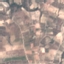
Label: PermanentCrop